Frequency: 70000
Velocity: 0,217
Power: 34,2
Pulse duration: 0,0000001
Pass count: 1
Magnification: 10
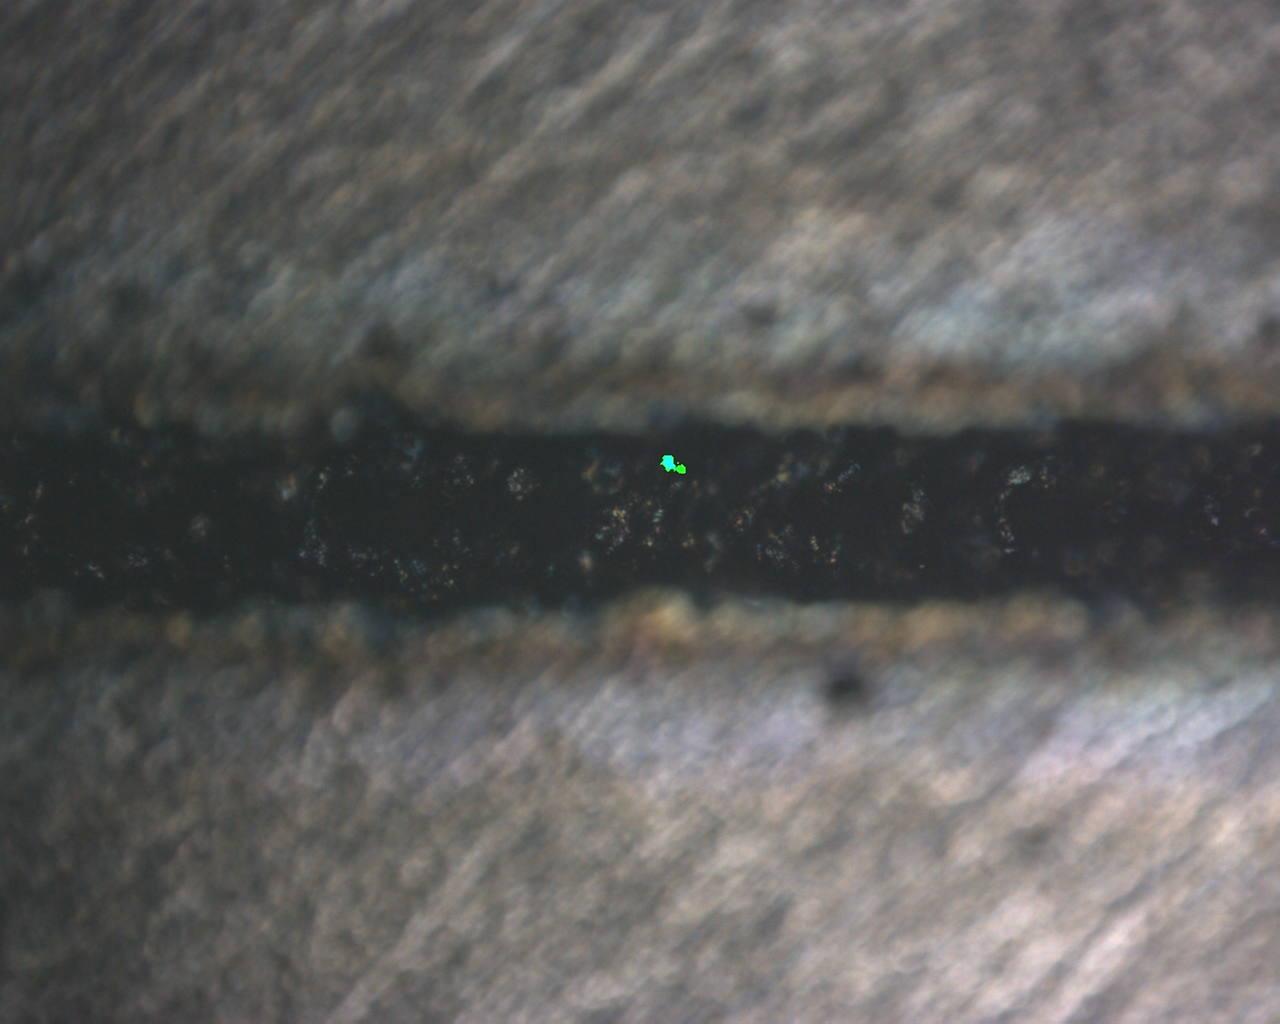
Measured width: 125.799
Other width: 80.981